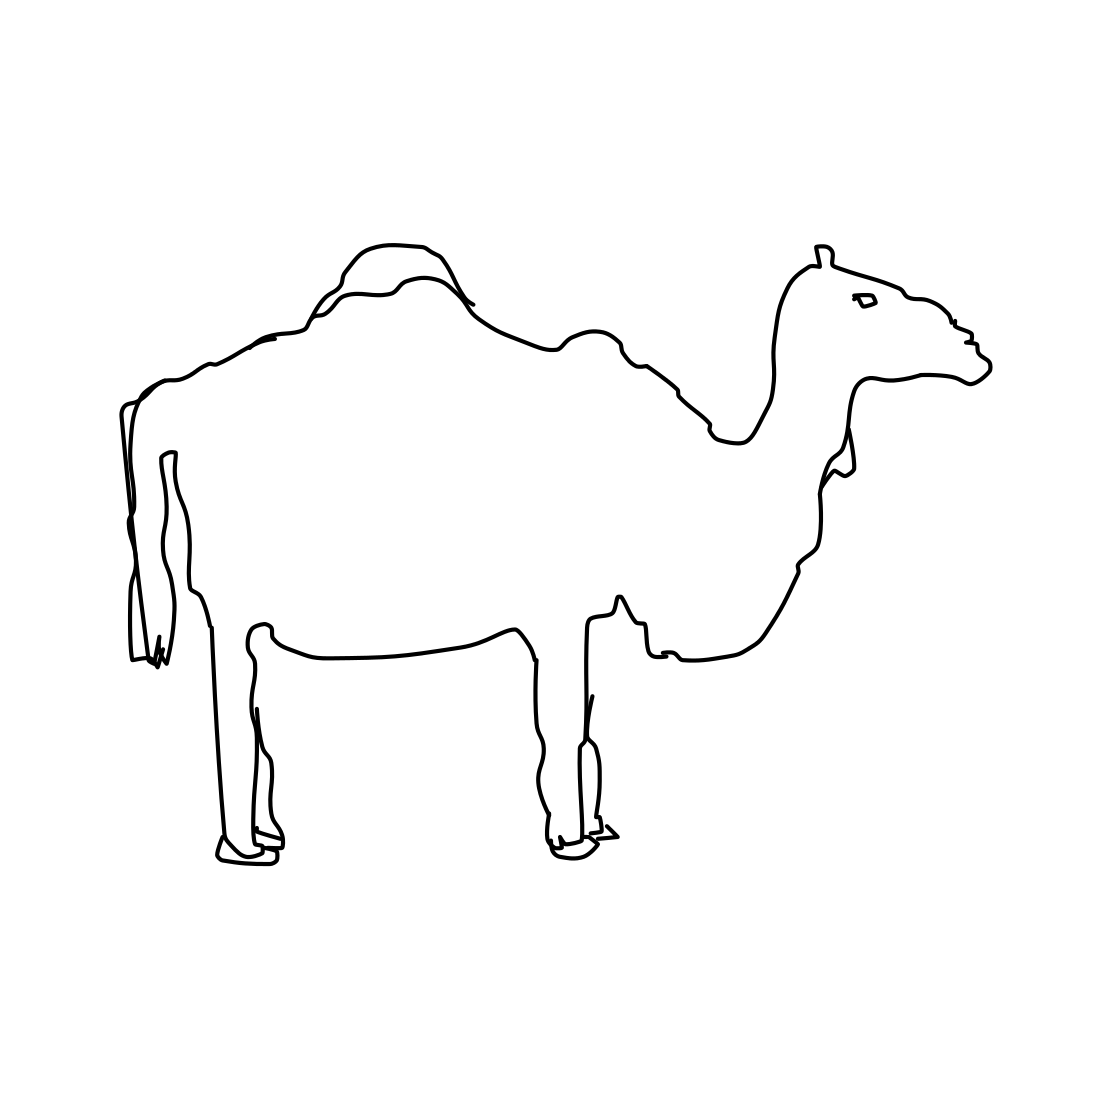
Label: camel